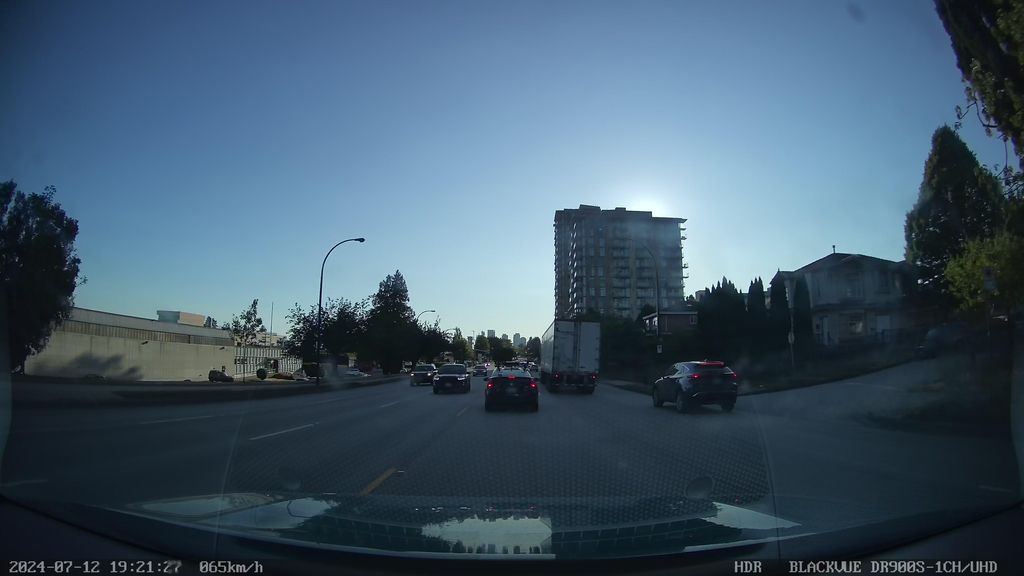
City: vancouver